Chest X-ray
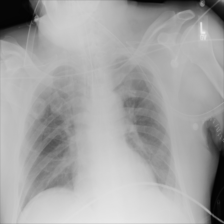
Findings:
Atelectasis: positive
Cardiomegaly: negative
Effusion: positive
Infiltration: negative
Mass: negative
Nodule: negative
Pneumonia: negative
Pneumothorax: negative
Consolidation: negative
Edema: negative
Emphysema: negative
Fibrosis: negative
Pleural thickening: negative
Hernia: negative